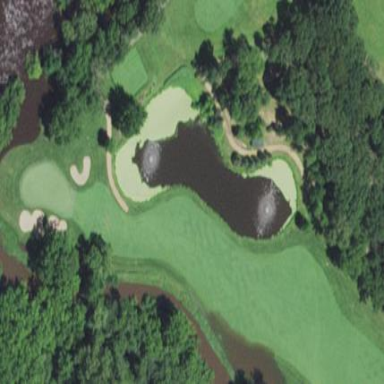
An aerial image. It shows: Water hazard on golf course.